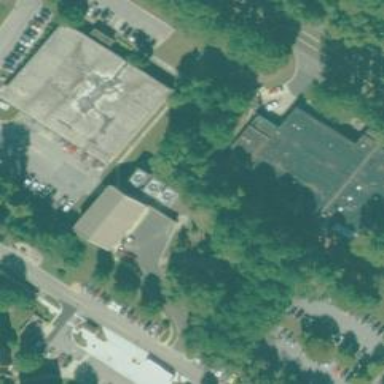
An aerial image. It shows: Public building.